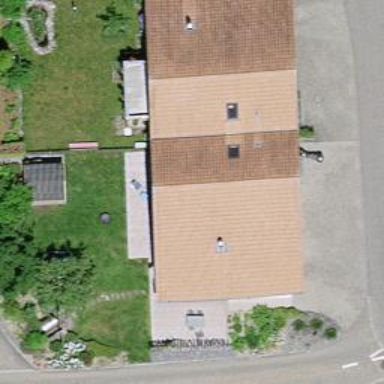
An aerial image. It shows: Residential building.